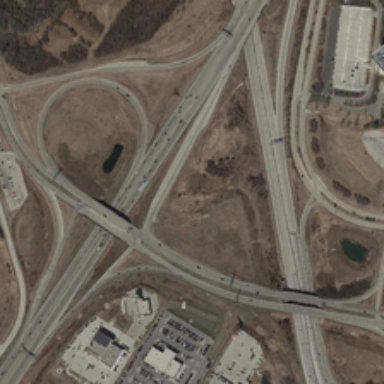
Several buildings with parking lots and many barelands are near a viaduct .